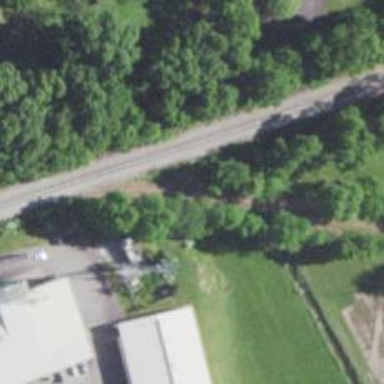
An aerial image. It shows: Disused railway spur service.